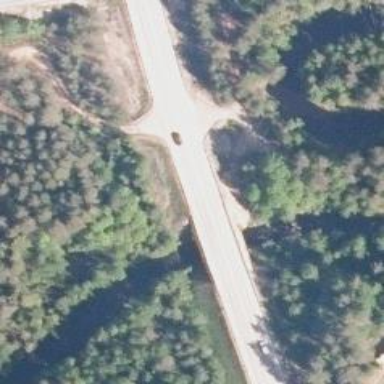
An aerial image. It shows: Bridge with asphalt surface carrying trunk highway.